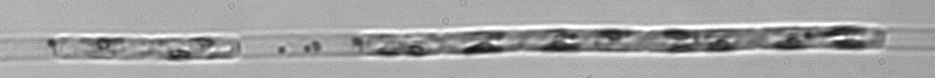
Label: Guinardia_delicatula_TAG_internal_parasite